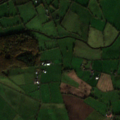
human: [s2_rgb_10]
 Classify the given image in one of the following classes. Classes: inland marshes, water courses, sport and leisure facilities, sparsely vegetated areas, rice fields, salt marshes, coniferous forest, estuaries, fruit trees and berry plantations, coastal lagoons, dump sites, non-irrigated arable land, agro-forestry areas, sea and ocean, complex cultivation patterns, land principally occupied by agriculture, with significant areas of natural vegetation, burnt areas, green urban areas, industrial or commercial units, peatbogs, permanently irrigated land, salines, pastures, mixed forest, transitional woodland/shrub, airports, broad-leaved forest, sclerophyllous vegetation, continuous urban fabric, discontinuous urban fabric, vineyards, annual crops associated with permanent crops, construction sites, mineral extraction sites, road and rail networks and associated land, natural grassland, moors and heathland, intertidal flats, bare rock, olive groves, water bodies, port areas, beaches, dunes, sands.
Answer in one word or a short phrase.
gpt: pastures, complex cultivation patterns, coniferous forest